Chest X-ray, PA view. Patient: 54 years old, sex F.
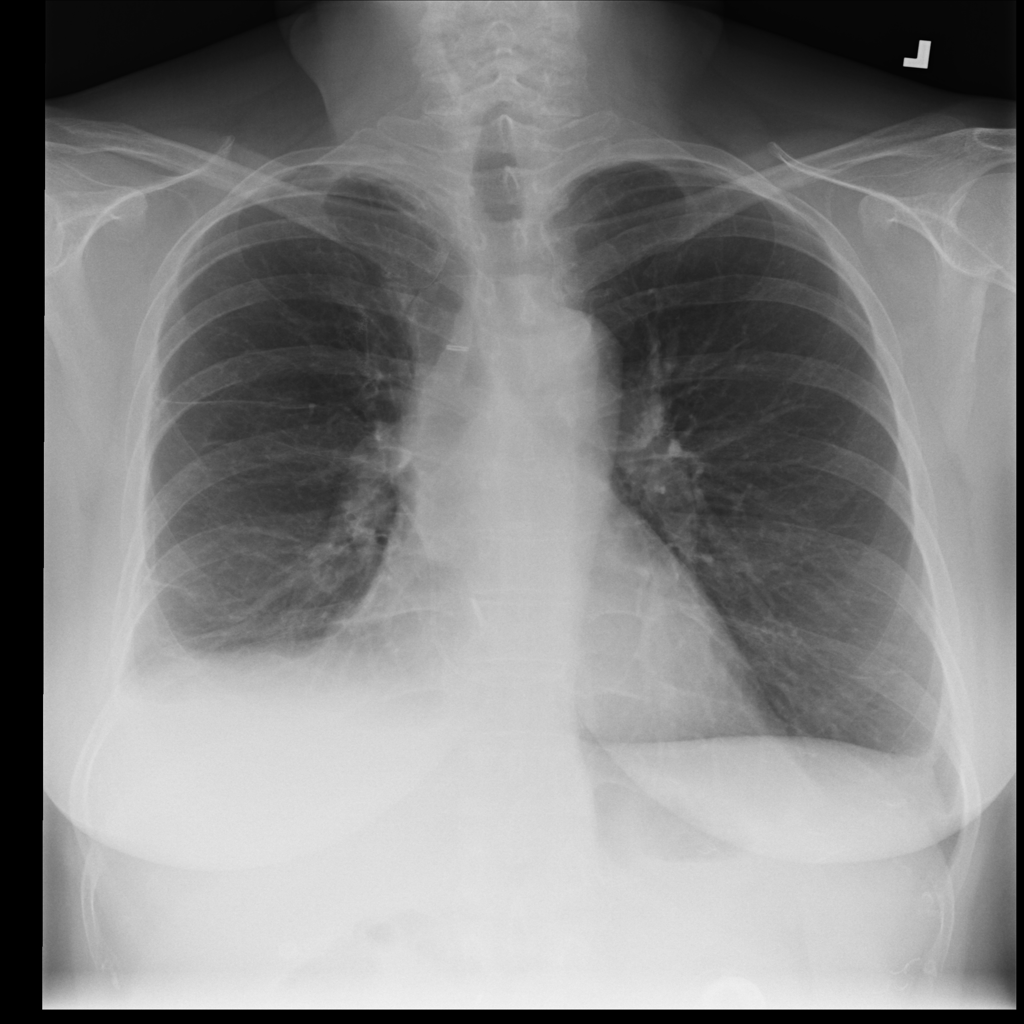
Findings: Infiltration